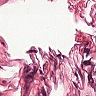
Metastatic tissue present: no